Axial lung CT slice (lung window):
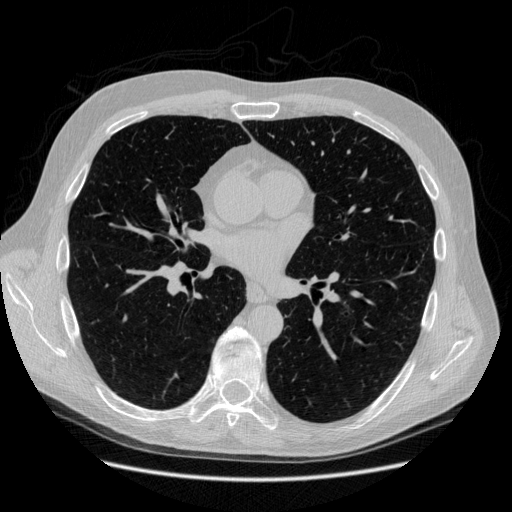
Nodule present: no